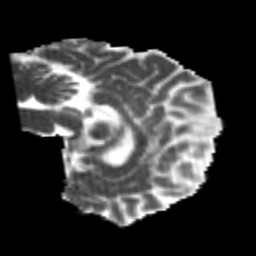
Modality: MD
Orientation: sagittal
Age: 22
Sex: male
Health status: healthy
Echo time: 0.074 s